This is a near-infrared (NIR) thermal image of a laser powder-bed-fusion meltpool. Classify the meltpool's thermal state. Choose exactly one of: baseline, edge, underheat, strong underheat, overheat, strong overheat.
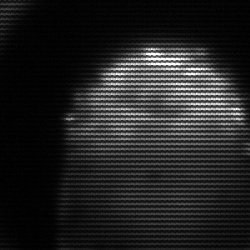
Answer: edge